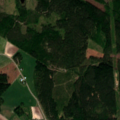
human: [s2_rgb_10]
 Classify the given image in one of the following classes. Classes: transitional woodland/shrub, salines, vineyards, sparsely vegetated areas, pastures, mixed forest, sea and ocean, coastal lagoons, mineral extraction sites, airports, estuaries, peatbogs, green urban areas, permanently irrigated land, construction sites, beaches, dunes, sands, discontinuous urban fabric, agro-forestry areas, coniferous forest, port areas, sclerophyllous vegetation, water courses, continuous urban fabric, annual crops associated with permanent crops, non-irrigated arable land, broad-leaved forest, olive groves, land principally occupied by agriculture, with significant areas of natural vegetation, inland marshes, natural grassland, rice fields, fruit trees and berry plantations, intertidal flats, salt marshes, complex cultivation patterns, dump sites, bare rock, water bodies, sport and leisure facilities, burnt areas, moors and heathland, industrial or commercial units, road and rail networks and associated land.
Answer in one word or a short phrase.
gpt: land principally occupied by agriculture, with significant areas of natural vegetation, coniferous forest, mixed forest, transitional woodland/shrub